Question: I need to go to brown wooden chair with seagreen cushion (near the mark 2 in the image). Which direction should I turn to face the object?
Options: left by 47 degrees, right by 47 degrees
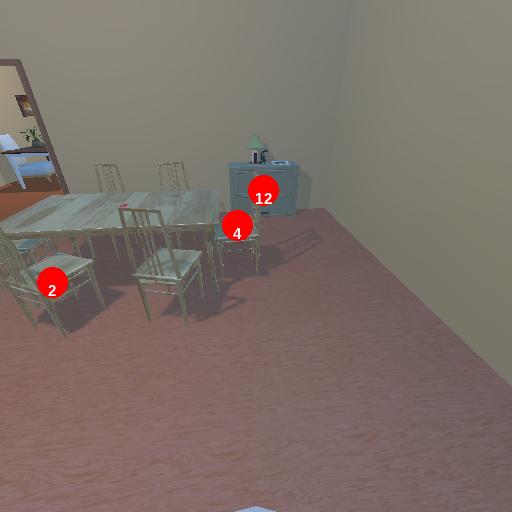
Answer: left by 47 degrees